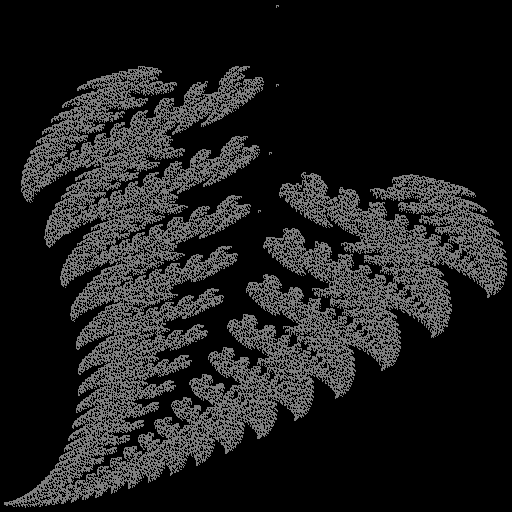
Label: fern